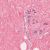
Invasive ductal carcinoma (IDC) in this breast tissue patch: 0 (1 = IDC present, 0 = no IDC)